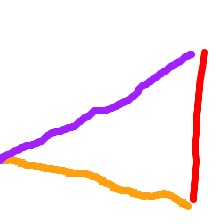
Shape: triangle